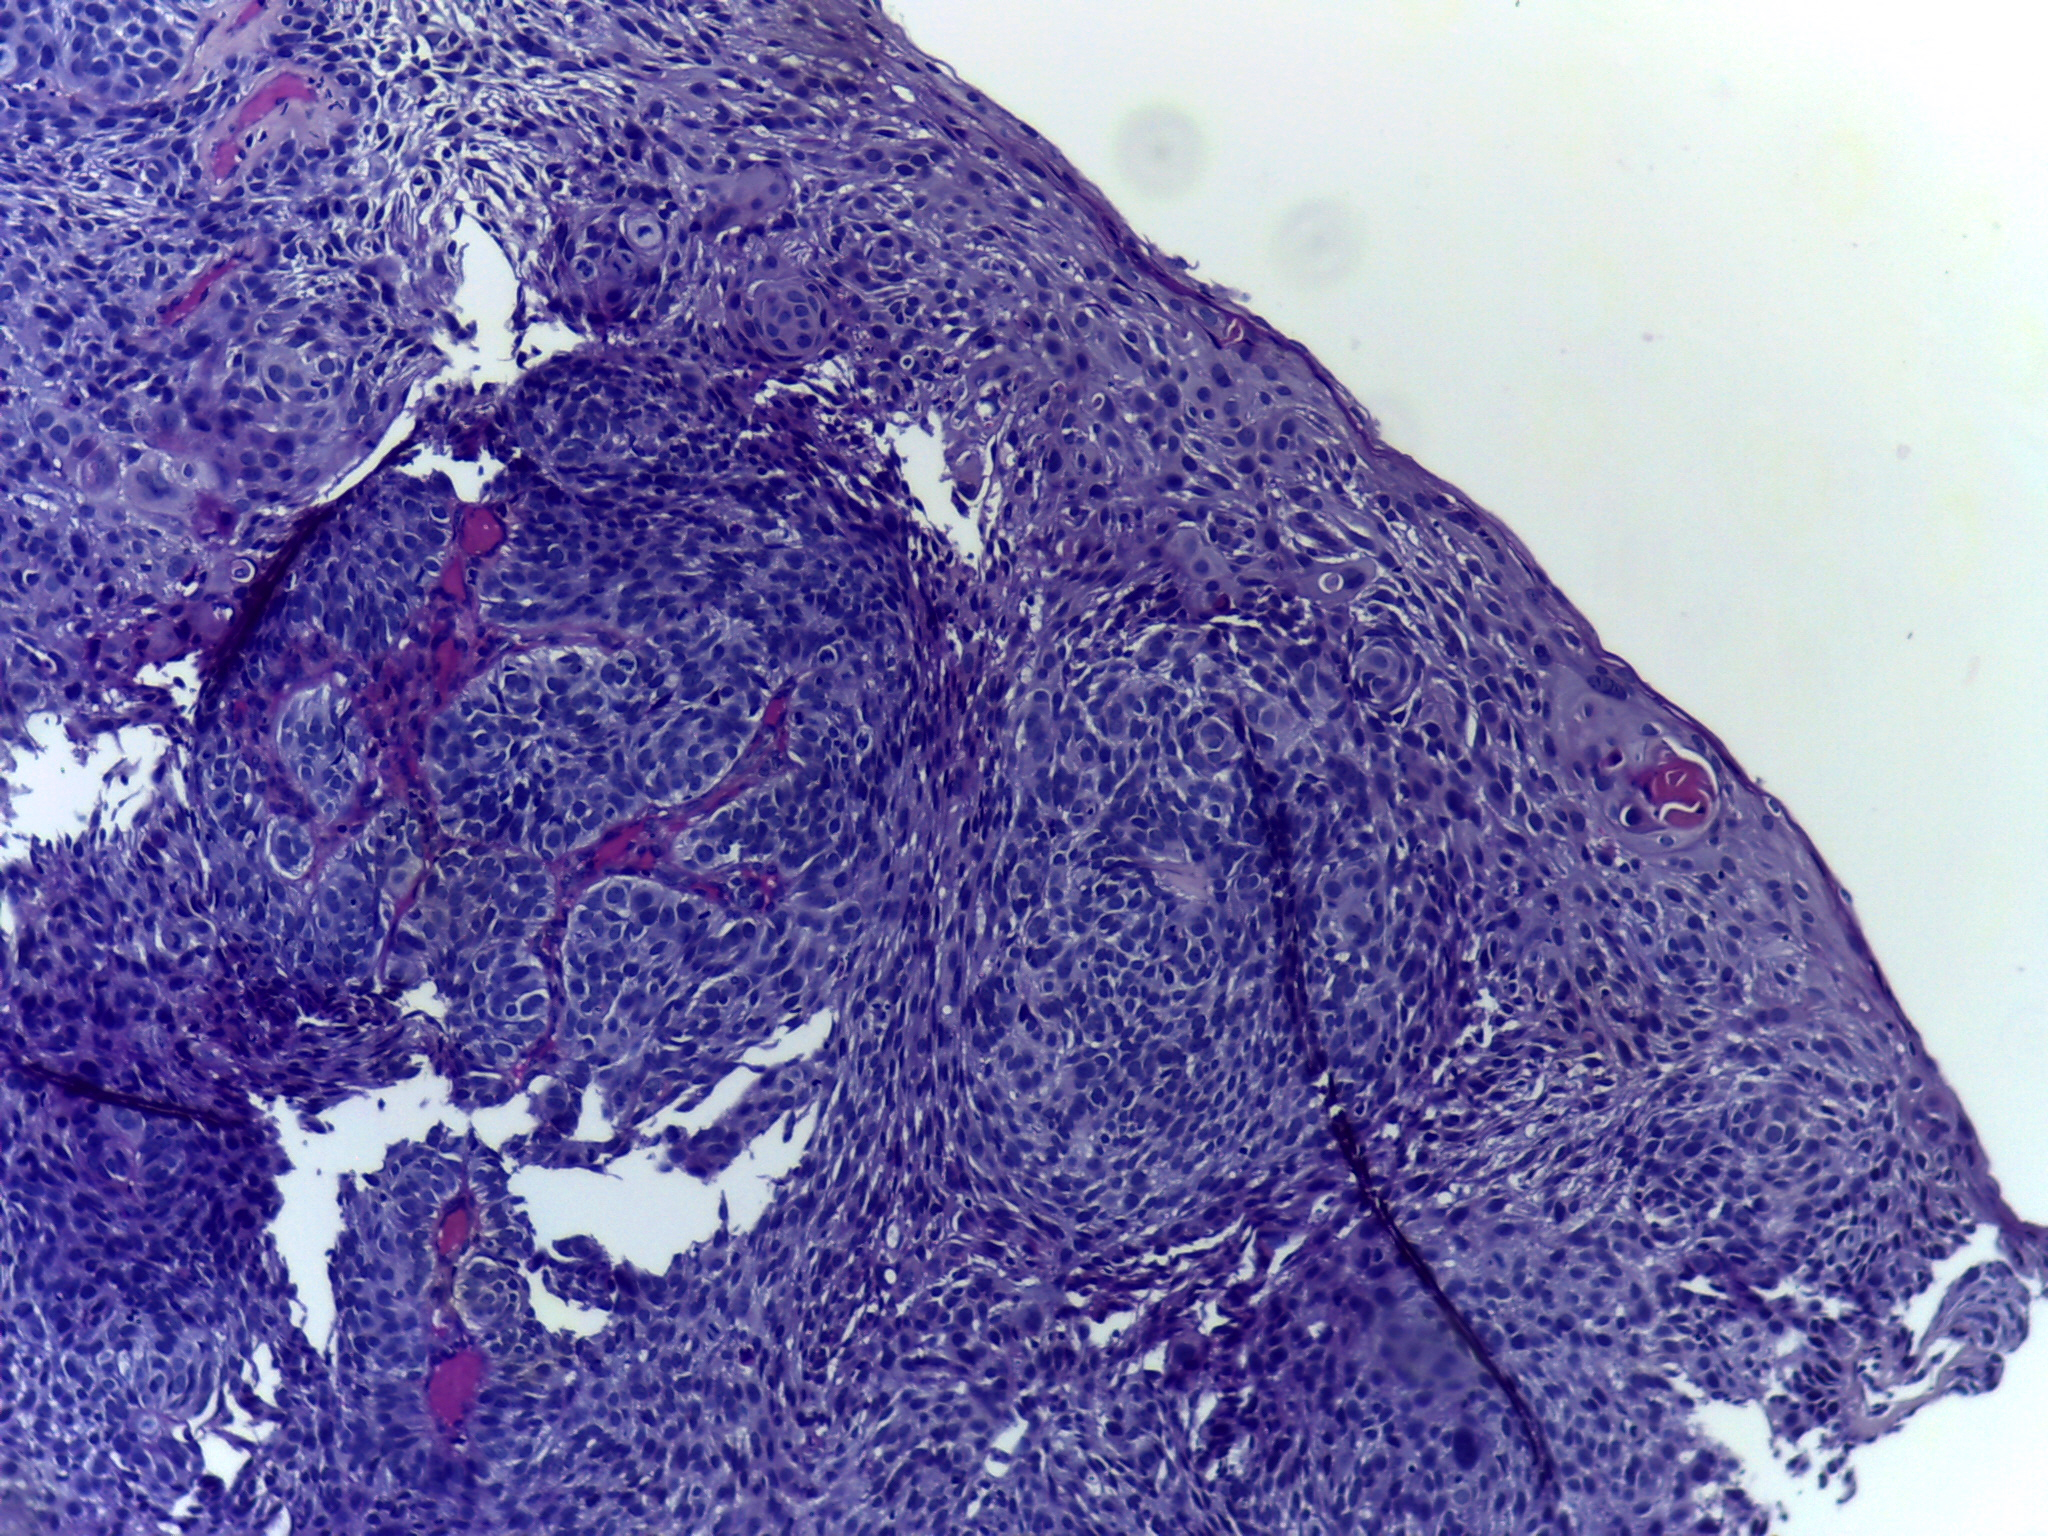
Diagnosis: OSCC